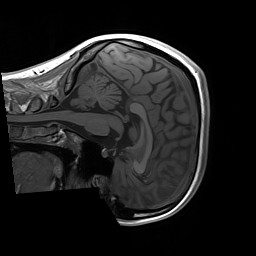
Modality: T1w
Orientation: sagittal
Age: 22
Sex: female